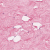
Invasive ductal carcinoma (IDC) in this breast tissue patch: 0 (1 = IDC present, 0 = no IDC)